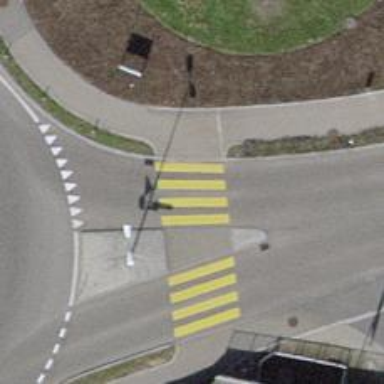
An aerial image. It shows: Marked asphalt footway with marked crossing. The crossing includes island.